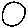
Label: circle